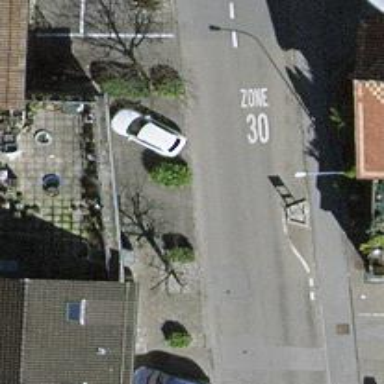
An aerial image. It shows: Chicane for traffic calming.